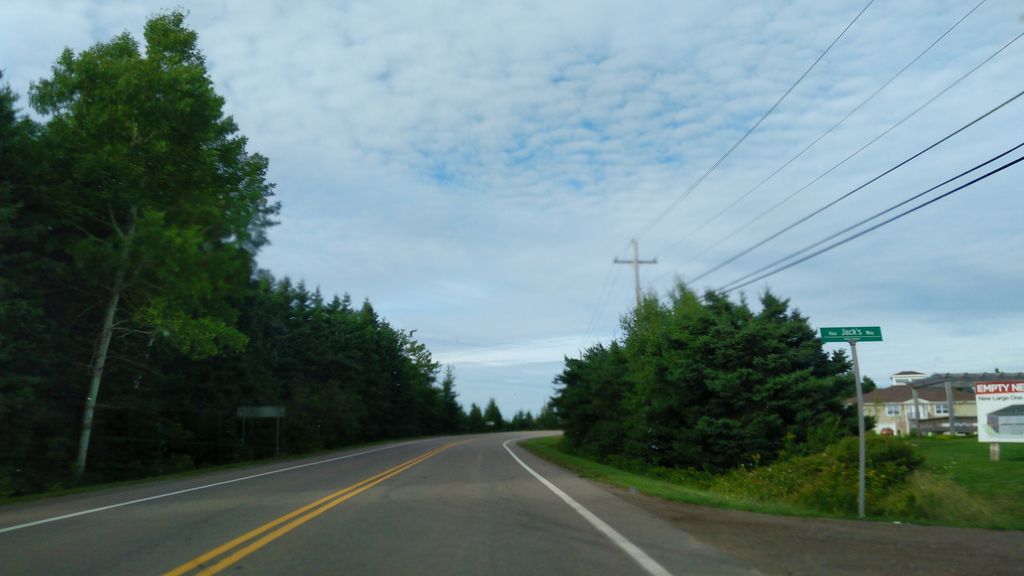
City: charlottetown